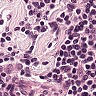
Metastatic tissue present: no